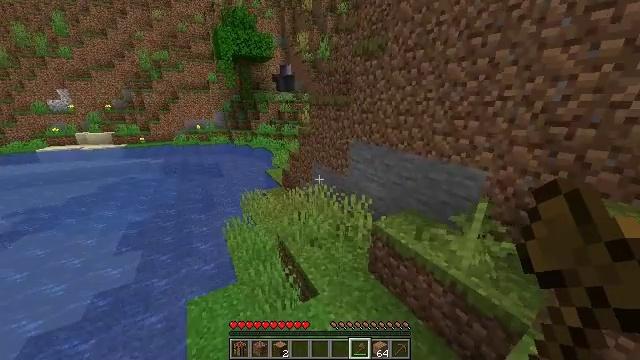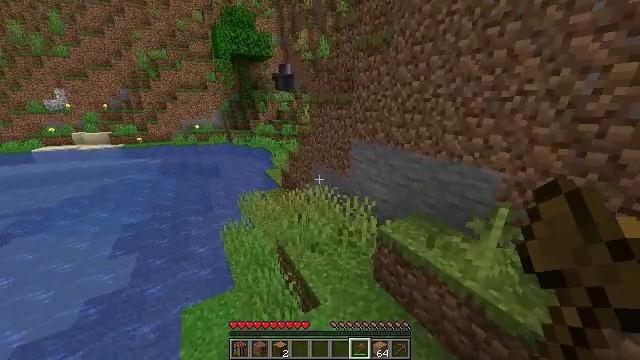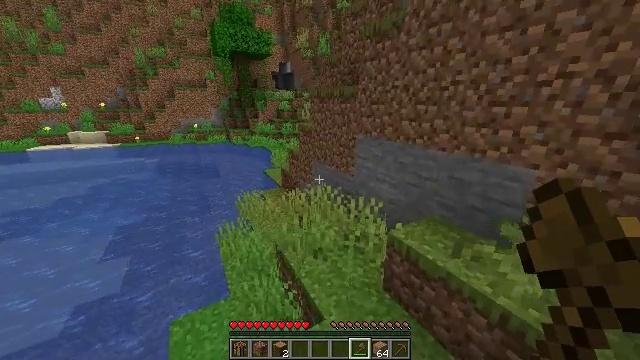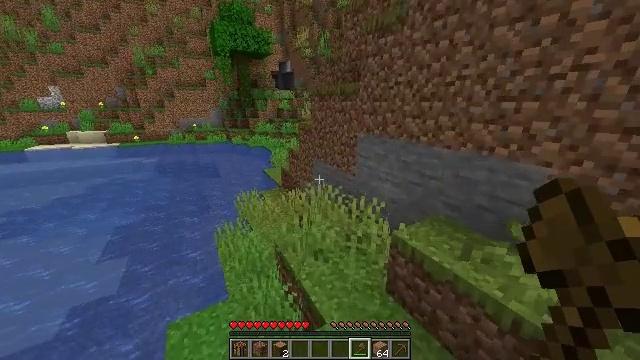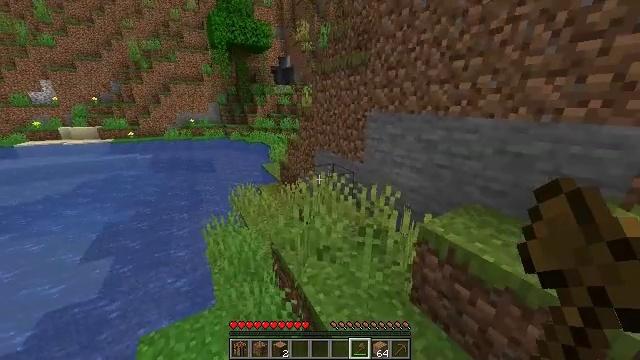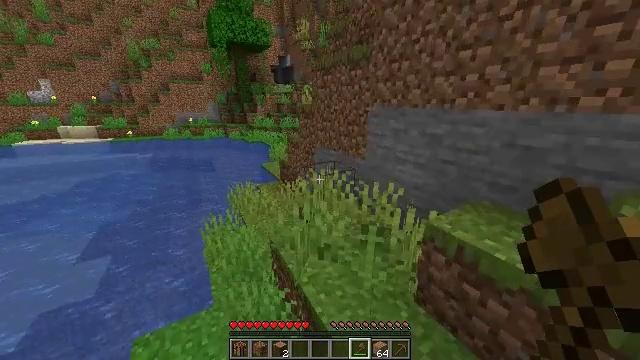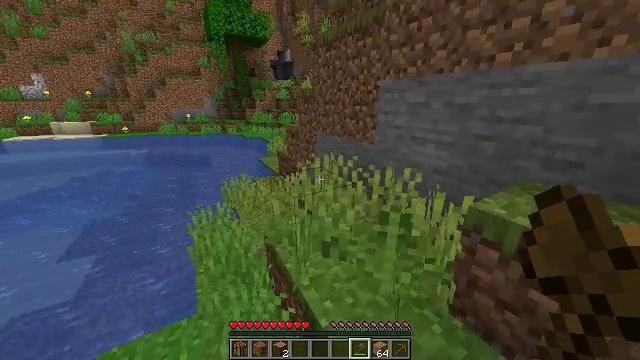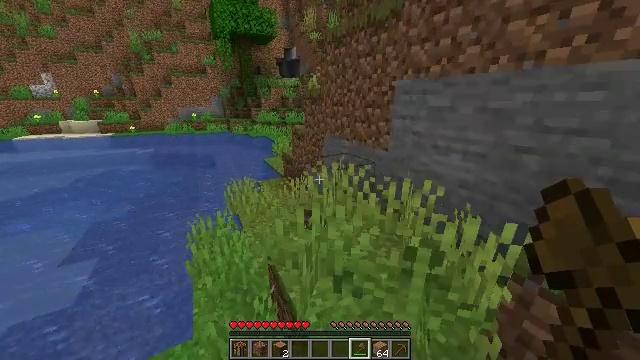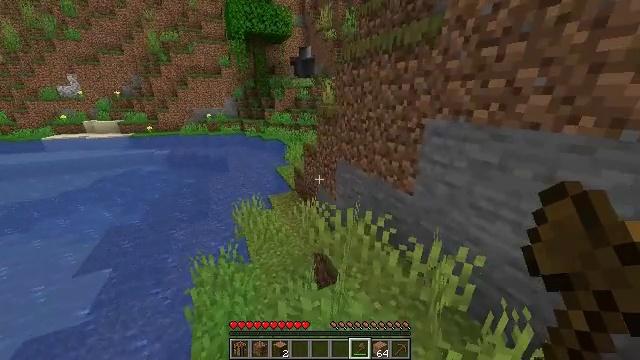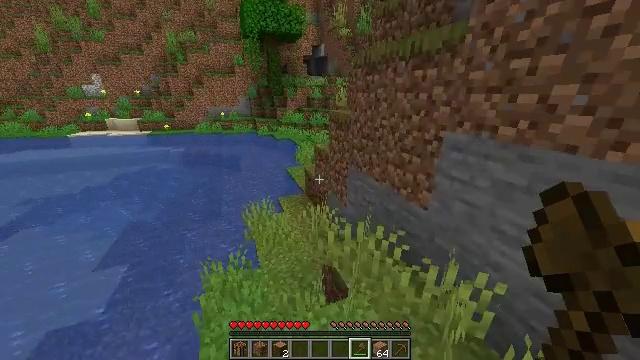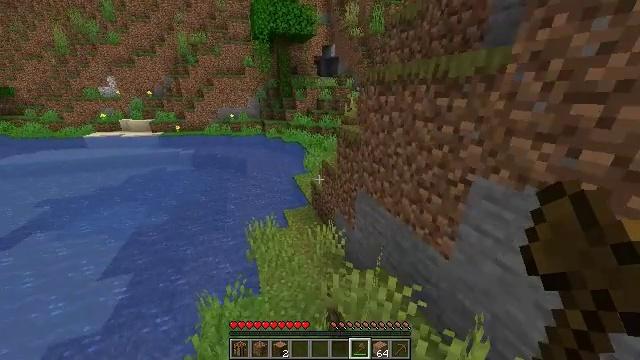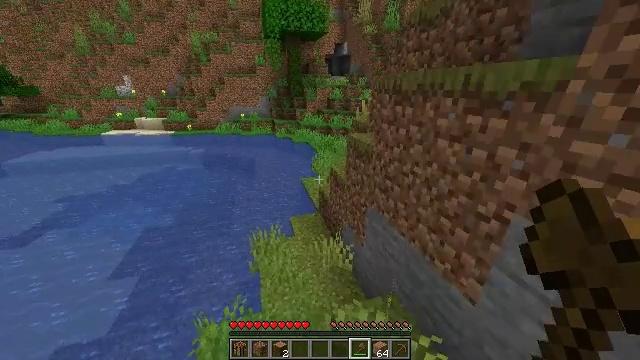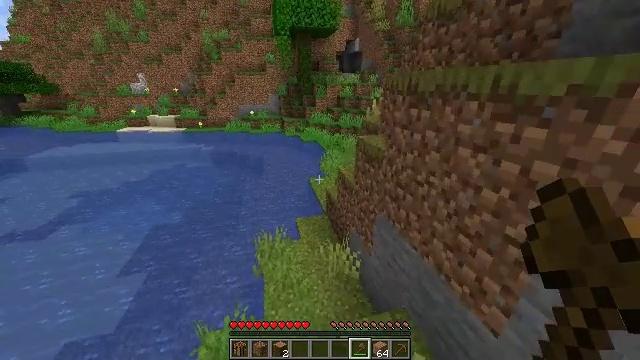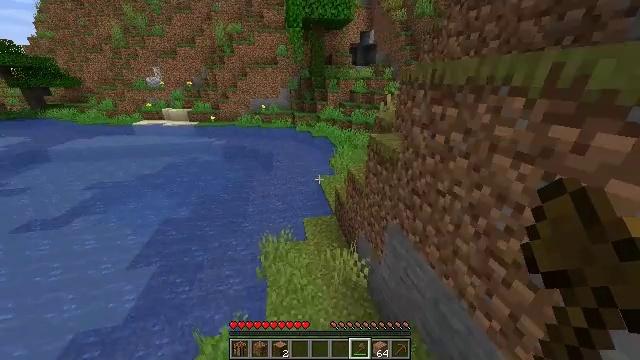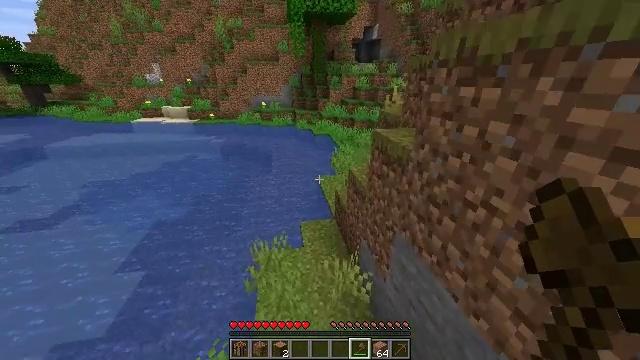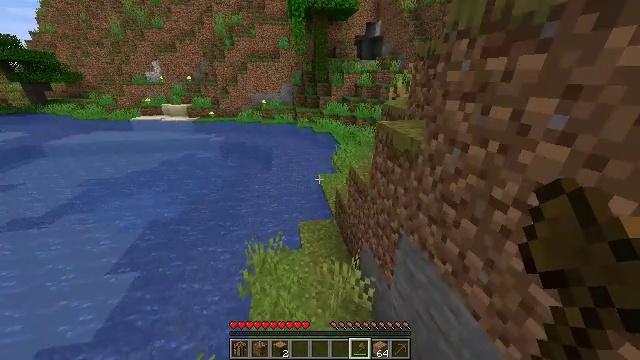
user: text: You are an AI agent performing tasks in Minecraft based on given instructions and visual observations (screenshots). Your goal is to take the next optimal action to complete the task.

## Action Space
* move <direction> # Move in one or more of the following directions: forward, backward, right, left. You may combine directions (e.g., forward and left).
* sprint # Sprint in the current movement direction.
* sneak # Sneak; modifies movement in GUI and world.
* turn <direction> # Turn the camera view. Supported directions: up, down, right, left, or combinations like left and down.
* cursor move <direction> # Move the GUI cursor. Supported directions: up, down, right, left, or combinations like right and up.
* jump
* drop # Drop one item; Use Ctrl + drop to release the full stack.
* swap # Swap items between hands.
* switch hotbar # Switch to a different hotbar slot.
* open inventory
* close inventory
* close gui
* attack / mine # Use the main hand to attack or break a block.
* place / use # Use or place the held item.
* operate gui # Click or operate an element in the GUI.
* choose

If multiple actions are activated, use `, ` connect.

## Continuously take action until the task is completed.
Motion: motion action
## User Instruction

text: Break the vines.
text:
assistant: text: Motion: move forward, jump
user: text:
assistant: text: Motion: move forward, jump
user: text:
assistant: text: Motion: move forward, jump
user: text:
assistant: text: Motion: move forward, jump
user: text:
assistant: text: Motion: move forward, jump
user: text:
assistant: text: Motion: move forward, sprint, jump
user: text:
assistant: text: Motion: move forward, sprint, turn left, jump
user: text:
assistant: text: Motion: move forward, sprint, turn left and down, jump
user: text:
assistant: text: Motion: move forward, sprint, turn left, jump
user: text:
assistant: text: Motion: move forward, turn left, jump
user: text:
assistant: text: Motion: move forward, turn left, jump
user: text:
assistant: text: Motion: move forward, turn left, jump
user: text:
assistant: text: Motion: move forward, turn left and down, jump
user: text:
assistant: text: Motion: move forward, jump
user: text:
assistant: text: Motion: move forward, jump
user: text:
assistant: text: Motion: move forward, jump
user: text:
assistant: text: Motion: move forward, jump
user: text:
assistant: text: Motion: move forward, turn left, jump
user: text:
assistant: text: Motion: move forward, sprint, jump
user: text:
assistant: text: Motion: move forward, sprint, jump
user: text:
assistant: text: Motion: move forward, sprint, jump
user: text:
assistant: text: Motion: move forward, jump
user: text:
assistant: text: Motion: move forward, jump
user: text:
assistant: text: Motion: move forward, jump
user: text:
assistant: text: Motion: move forward, jump
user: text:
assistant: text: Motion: move forward, turn right, jump
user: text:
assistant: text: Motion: move forward, turn right, jump
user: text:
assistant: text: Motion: move forward, turn right, jump
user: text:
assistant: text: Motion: move forward, turn right and up, jump
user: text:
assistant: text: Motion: move forward, turn right and up, jump